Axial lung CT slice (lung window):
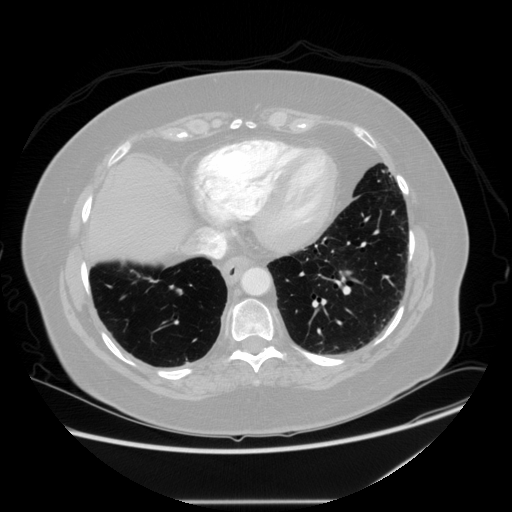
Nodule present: no